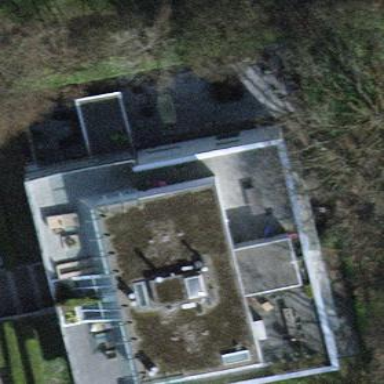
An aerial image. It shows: The building has flat roof oriented across.